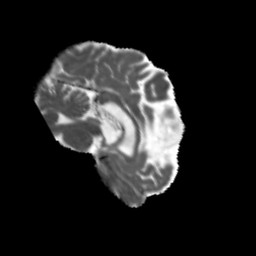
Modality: MD
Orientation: sagittal
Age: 53
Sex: female
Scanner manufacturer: siemens
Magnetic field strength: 3 T
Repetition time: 5.47 s
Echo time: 0.0854 s